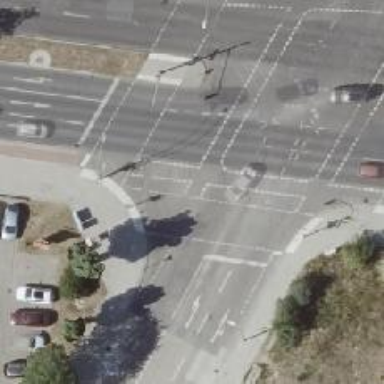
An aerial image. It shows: Asphalt footway with crossing controlled by traffic signals. The footway and cycleway surfaces are both asphalt.